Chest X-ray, PA view. Patient: 50 years old, sex M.
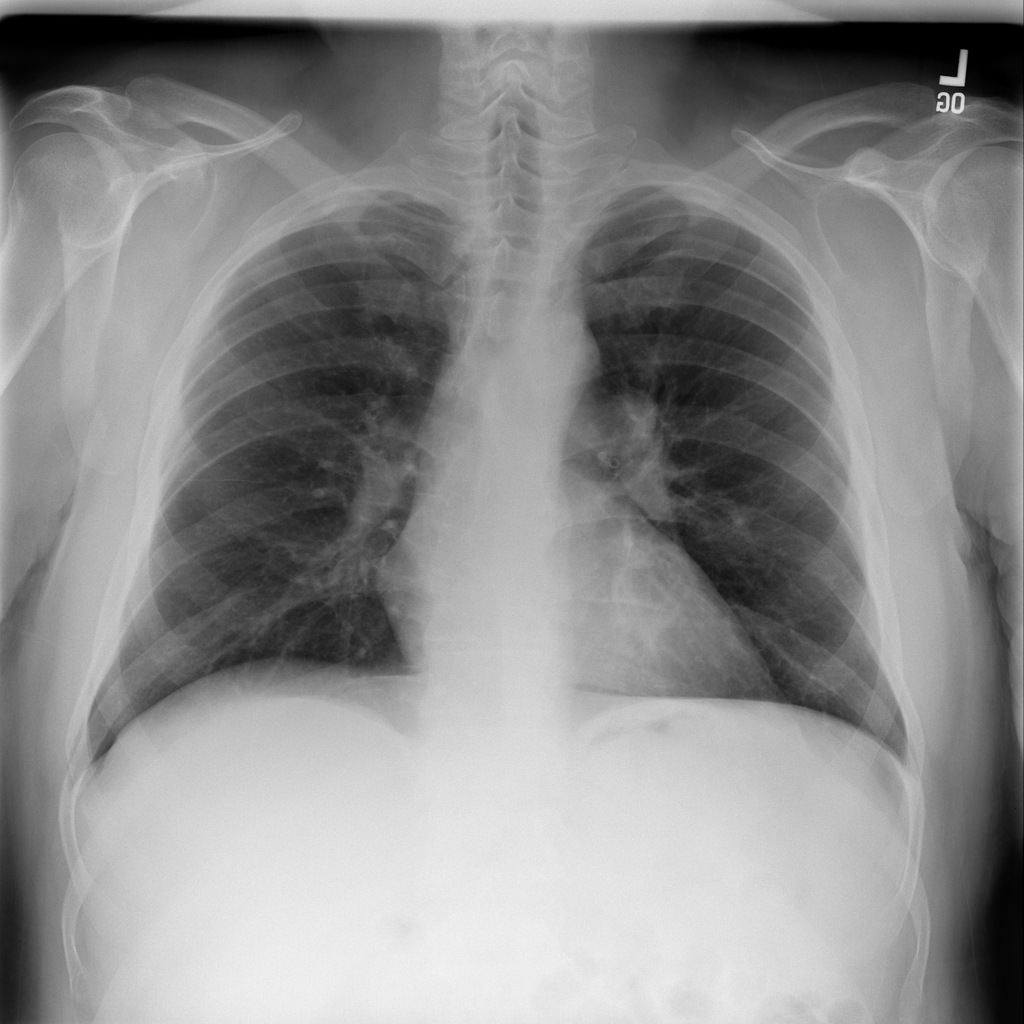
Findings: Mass